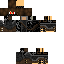
A female skeleton skin with dark skin, wearing brown helmet dressed in a black hoodie and brown pants, featuring a closed mouth.